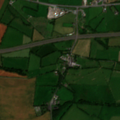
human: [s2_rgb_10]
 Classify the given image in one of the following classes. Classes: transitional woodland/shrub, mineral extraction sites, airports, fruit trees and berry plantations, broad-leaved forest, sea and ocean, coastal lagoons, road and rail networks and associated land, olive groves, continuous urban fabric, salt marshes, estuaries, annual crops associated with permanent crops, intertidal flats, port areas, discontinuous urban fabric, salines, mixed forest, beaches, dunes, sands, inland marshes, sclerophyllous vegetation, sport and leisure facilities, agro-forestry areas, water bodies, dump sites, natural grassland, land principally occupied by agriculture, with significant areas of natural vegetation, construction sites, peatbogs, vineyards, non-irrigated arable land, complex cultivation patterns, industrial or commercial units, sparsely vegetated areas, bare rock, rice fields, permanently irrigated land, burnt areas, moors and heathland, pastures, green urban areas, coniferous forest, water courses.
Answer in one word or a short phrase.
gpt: non-irrigated arable land, pastures, broad-leaved forest